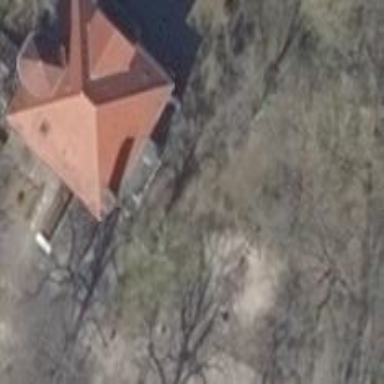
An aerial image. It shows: Hipped roof on apartment building.